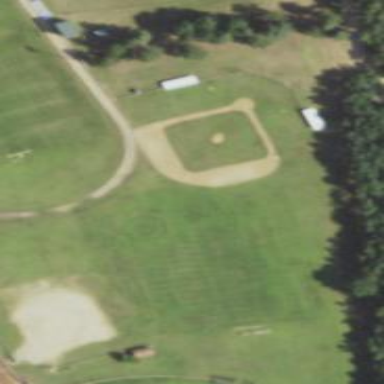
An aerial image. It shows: Baseball pitch for leisure land.